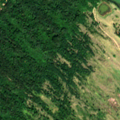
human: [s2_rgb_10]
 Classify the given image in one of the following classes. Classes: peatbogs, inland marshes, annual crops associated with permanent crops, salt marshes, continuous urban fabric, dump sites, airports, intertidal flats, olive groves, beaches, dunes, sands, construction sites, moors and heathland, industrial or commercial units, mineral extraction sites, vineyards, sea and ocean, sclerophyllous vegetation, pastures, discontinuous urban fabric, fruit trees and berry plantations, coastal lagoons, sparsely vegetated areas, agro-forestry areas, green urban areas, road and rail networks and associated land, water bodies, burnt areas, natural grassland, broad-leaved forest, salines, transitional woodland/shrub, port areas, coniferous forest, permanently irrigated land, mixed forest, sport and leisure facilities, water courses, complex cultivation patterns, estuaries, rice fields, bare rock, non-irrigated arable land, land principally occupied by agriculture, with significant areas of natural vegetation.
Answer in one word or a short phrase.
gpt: broad-leaved forest, mixed forest, natural grassland, transitional woodland/shrub, water courses